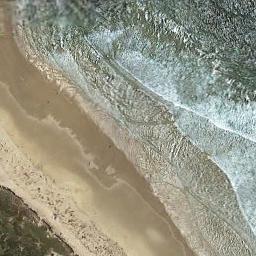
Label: beach